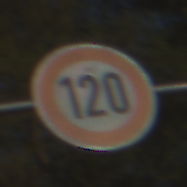
Verkehrszeichen: Geschwindigkeit120
Umgebung: Outdoor, Nature
Tageszeit: MorningAfternoon
Wetter: PartlyCloudy
Licht: Natural
Jahreszeit: NotSpecified
Kontrast: HighContrast